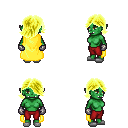
a pixel art fantasy rpg character, female body template, orc, green skin, yellow cape, red pants, gold swoop hairstyle, metal gloves, white slippers, four views (front, back, left, right), 2x2 character sprite sheet, small pixel art, hard edges, no anti-aliasing